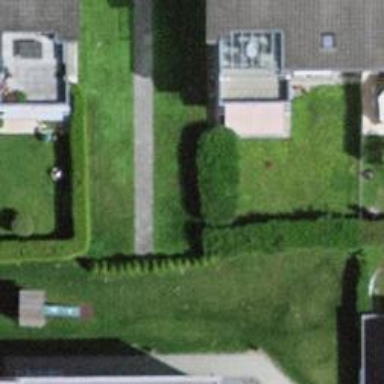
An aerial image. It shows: Hedge acting as barrier.